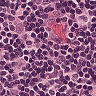
Metastatic tissue present: no